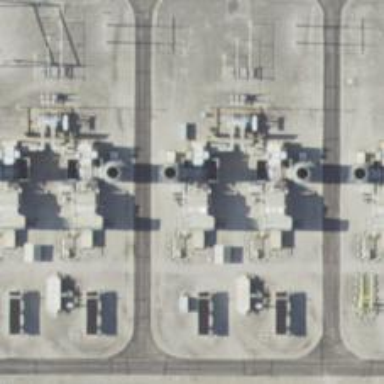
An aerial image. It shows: Gas turbine generator.